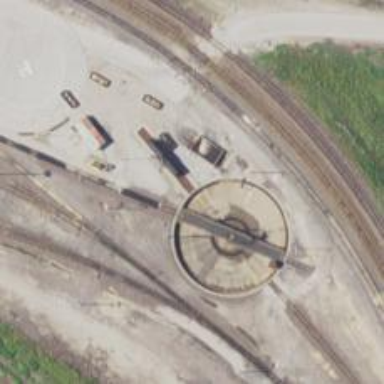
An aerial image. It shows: Railway yard in service.